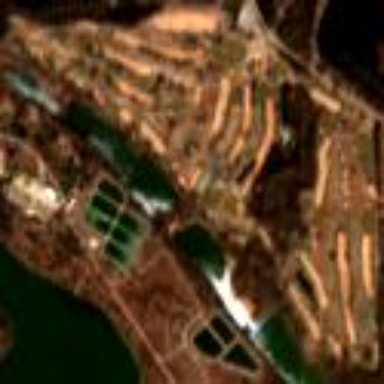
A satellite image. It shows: Golf course.